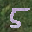
Label: 5